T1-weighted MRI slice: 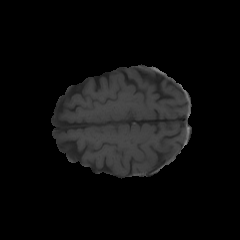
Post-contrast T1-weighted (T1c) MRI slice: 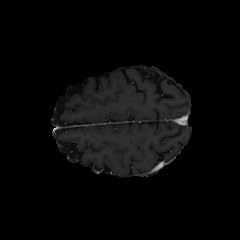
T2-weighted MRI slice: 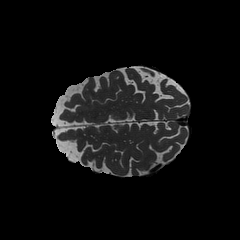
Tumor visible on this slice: no